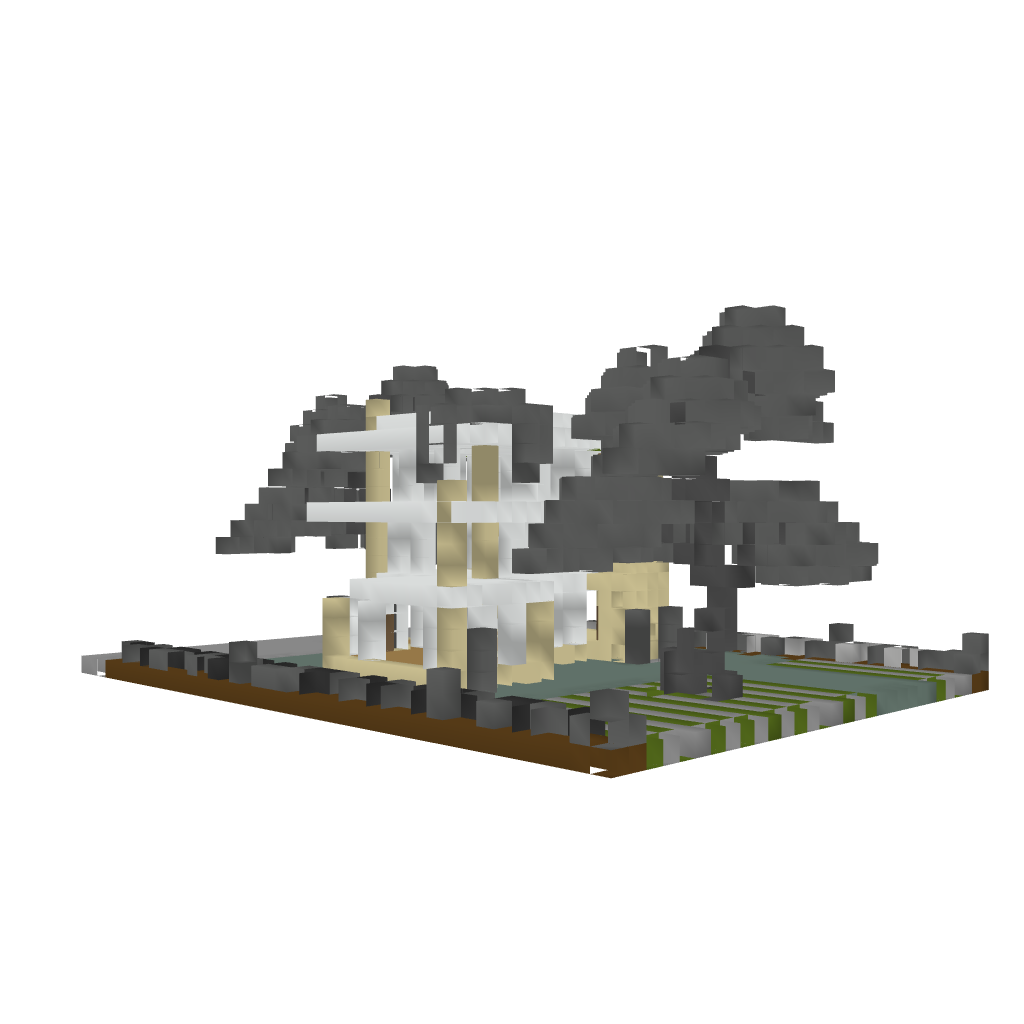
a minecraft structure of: Small Modern House